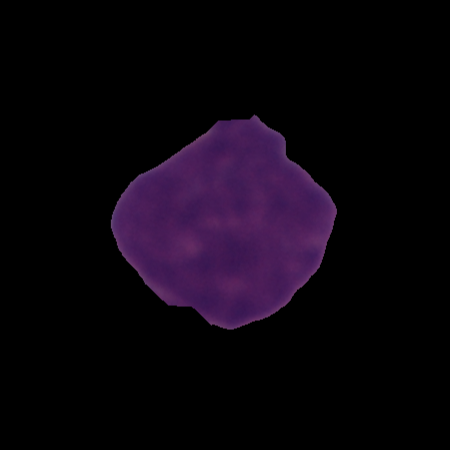
Label: cancer